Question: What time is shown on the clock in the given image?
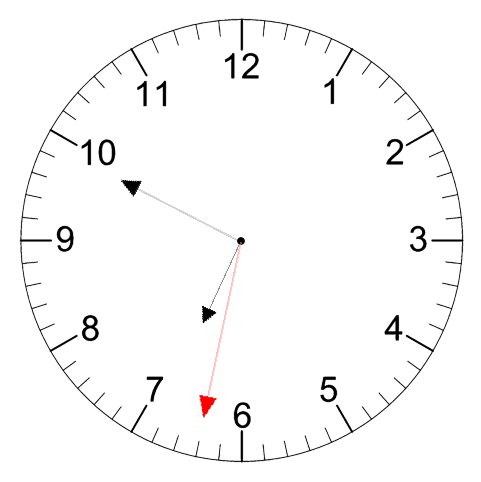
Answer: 06:49:32